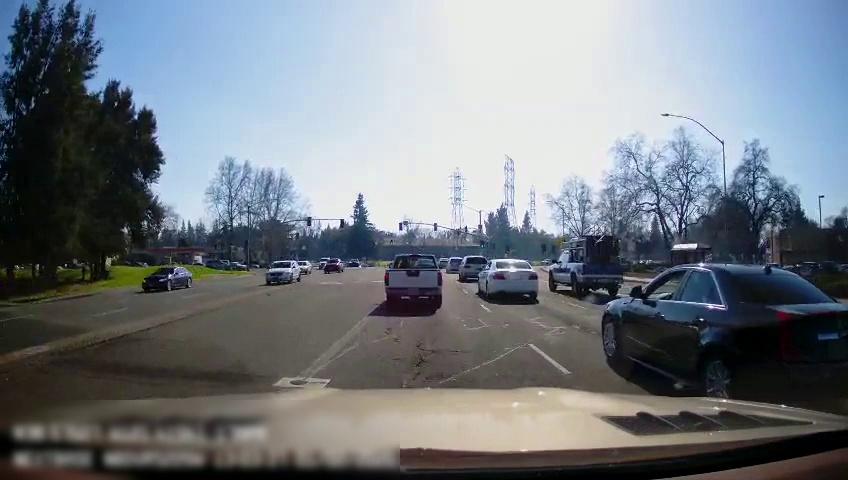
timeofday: Day
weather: Sunny
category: Drivable Space
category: Vehicles | Car
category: Vehicles | SUV
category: Vehicles | SUV
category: Vehicles | SUV
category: Vehicles | Car
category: Vehicles | SUV
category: Vehicles | Car
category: Vehicles | Truck
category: Vehicles | Car
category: Vehicles | Truck
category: Vehicles | Van
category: Vehicles | SUV
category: Vehicles | Car
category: Lanes | Opposite Lane
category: Lanes | Current Lane
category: Lanes | Current Lane
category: Lanes | Current Lane
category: Lanes | Alternate Lane
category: Traffic | Lights